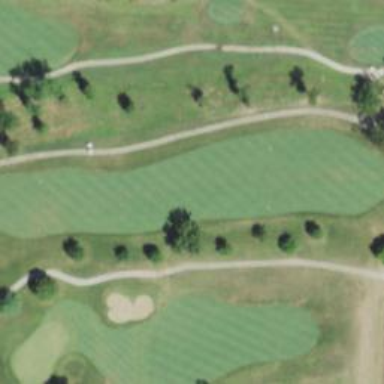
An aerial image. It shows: Golf path made of asphalt.